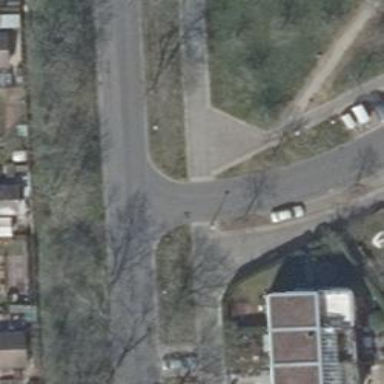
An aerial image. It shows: Unmarked road crossing.